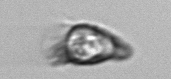
Label: Paratontonia_gracillima